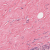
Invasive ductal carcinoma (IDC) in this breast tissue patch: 0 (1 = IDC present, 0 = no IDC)